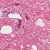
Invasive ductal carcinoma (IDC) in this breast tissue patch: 0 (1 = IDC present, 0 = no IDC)